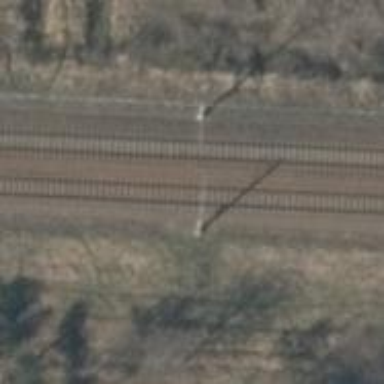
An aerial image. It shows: Milestone along the railway track with catenary mast.